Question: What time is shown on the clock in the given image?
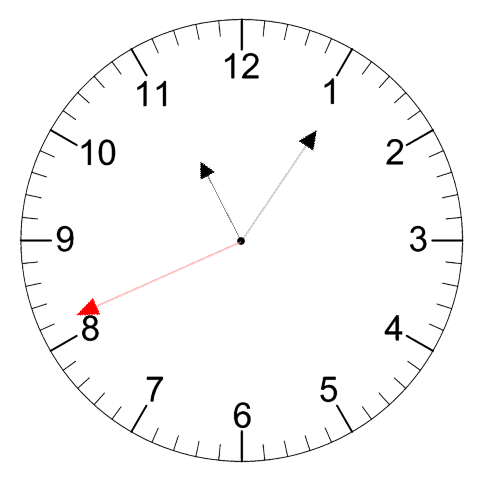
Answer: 11:05:41